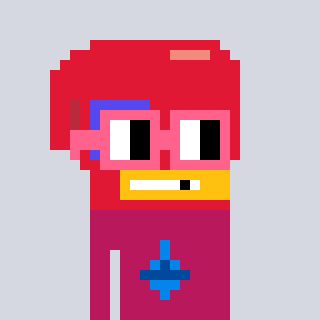
a pixel art character with square pink glasses, a boxing glove-shaped head and a darkpink-colored body on a cool background